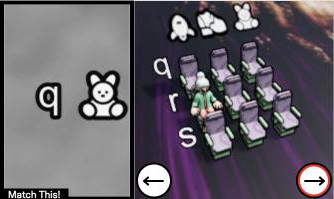
Task: seats
Answer: no